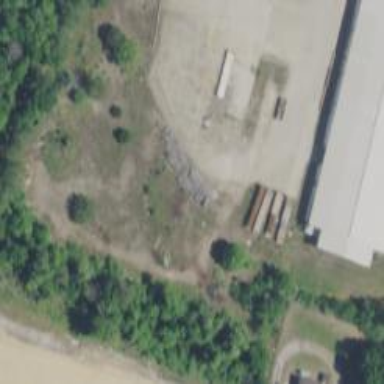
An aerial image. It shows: Abandoned railway yard is depicted.